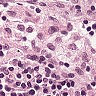
Metastatic tissue present: no